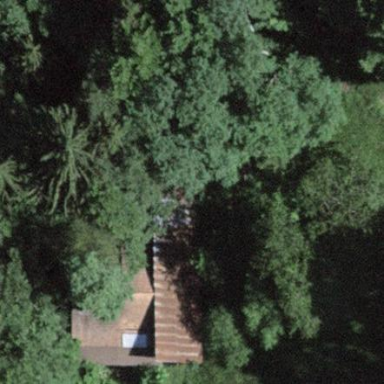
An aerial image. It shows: Barn.